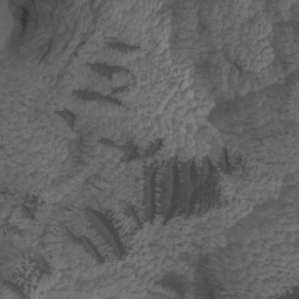
Label: non_frost